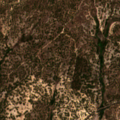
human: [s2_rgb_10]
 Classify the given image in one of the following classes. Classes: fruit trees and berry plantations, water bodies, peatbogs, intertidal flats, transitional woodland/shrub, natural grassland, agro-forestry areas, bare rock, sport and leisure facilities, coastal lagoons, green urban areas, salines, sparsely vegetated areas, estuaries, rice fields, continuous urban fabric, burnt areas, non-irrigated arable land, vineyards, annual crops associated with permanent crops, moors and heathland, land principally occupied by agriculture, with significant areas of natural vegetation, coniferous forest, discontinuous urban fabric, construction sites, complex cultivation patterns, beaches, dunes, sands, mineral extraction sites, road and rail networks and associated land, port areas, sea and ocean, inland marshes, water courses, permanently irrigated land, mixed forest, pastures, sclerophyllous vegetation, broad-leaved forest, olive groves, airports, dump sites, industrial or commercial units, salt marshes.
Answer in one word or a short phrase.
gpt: broad-leaved forest, mixed forest